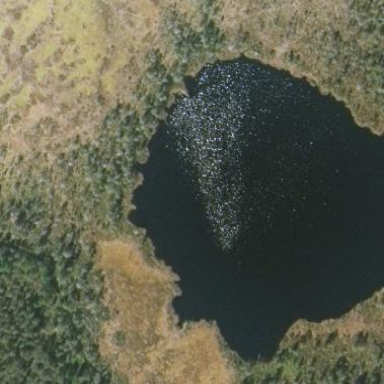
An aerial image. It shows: Lake with natural water.